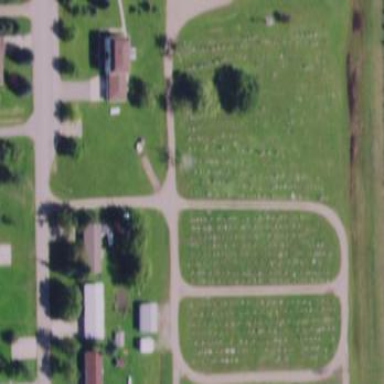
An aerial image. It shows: Graveyard.